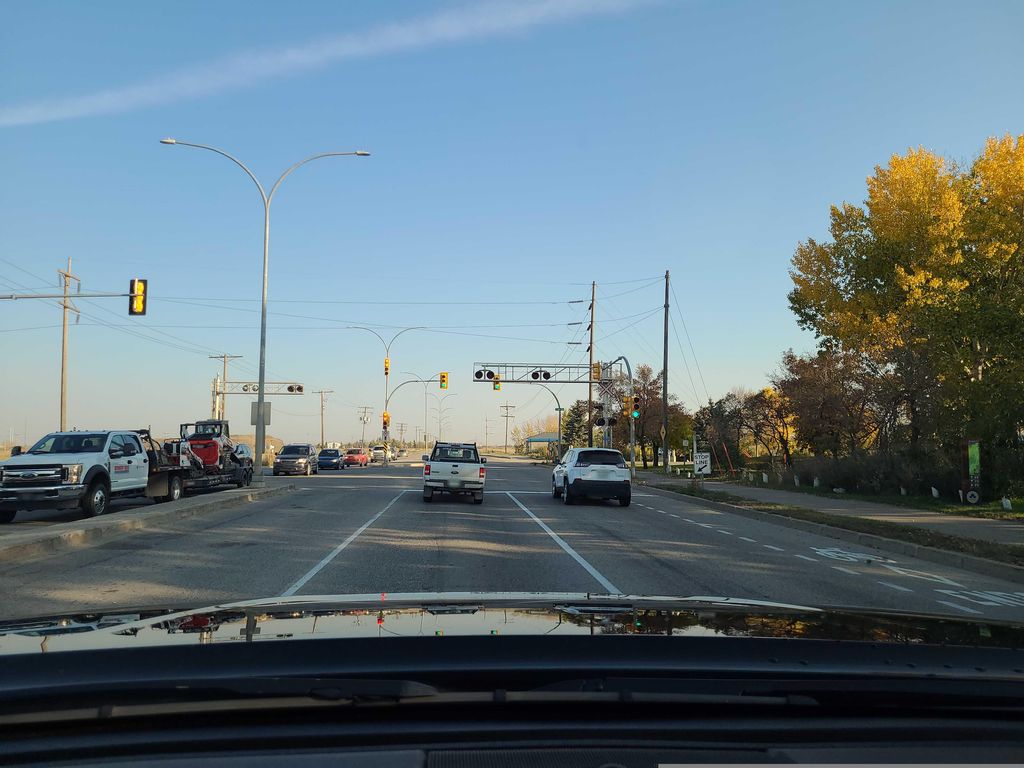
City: saskatoon